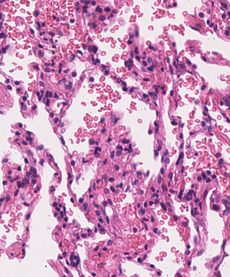
Tumor epithelial tissue: no
Tumor-associated stroma tissue: no
Normal tissue: yes